Field crop: maize
Growth stage: 1
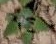
Species: chenopodium